Field crop: maize
Growth stage: 1
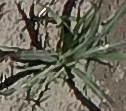
Species: sorghum